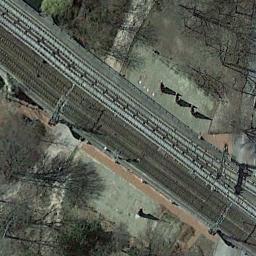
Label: railway